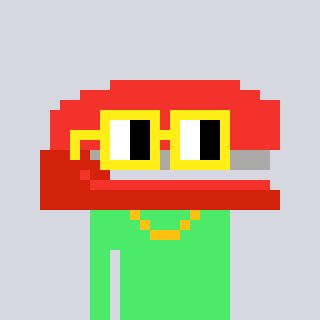
a pixel art character with square yellow glasses, a stapler-shaped head and a teal-colored body on a cool background